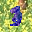
Label: 3